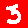
Digit: 3